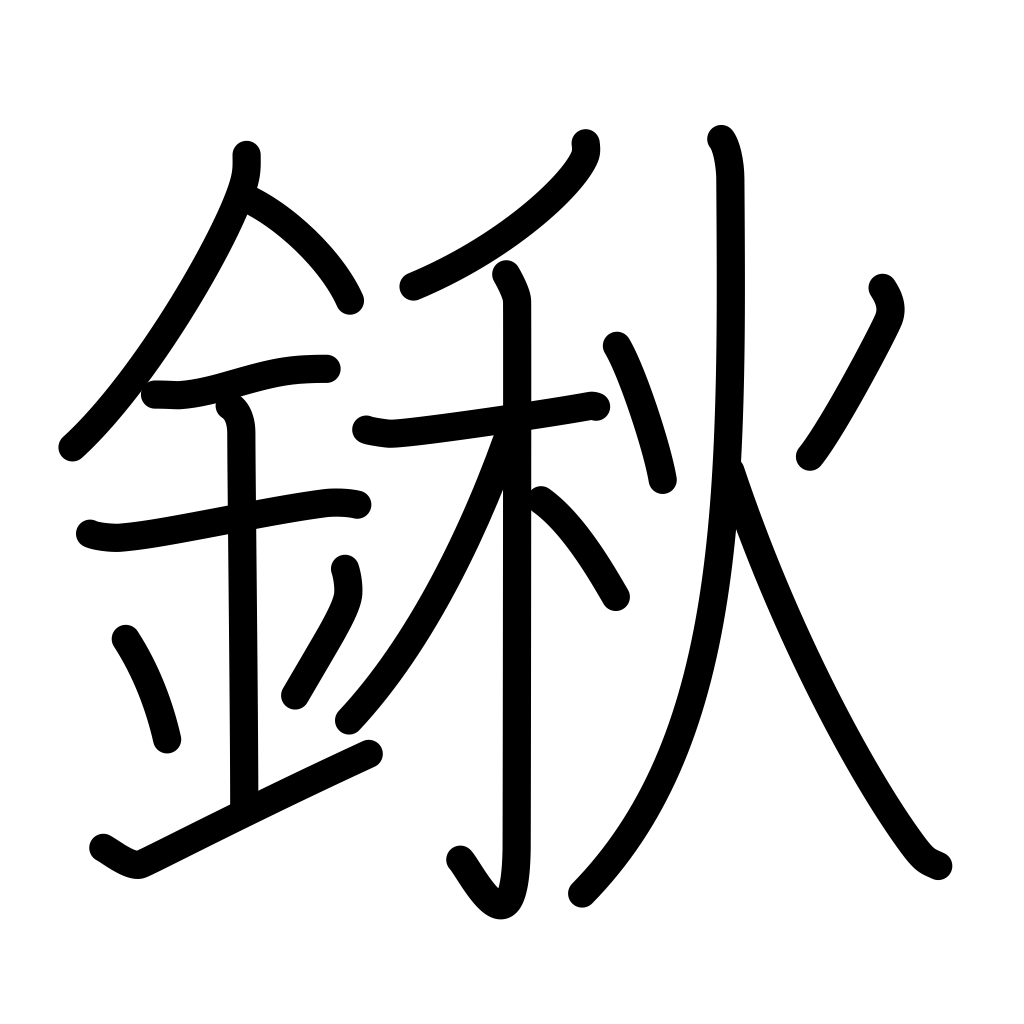
Meaning: hoe with long blade at acute angle